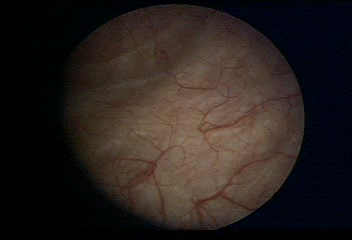
Modality: WLC
Class: Normal mucosa
Bladder cancer association: No